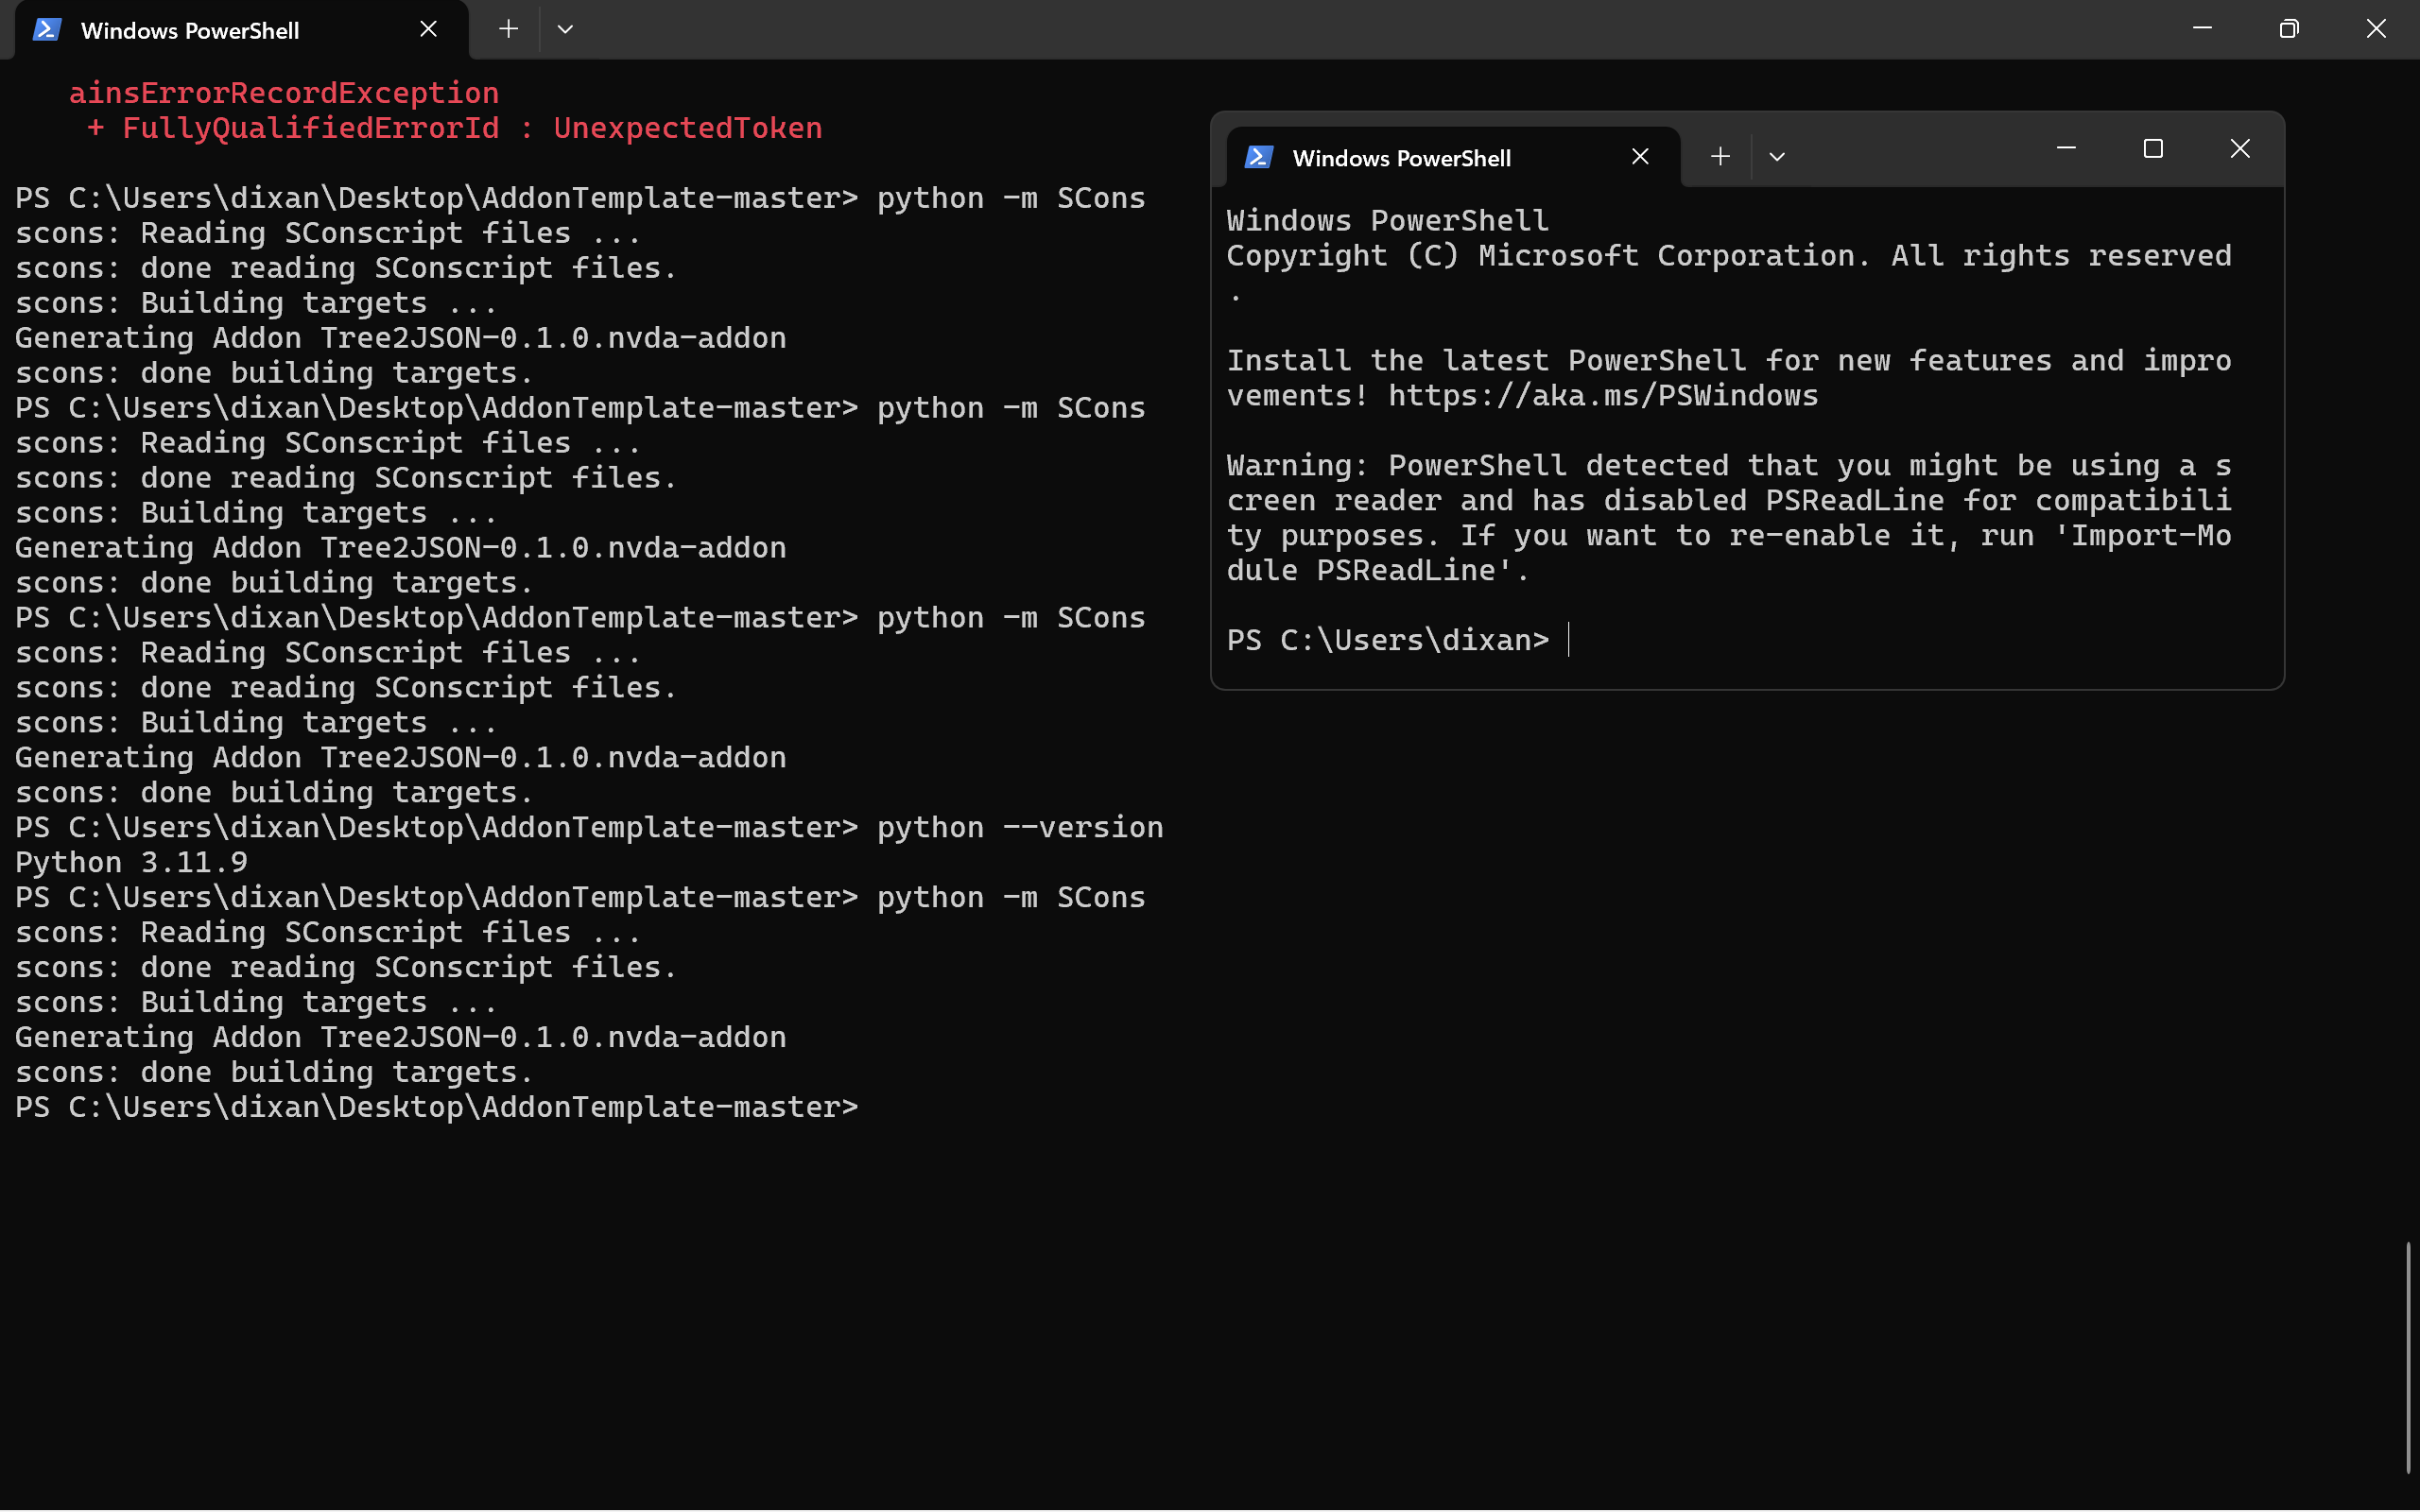
UI elements on screen:
"Desktop - window"
"Untitled document - Google Docs - window"
"System - menu bar - Contains commands to manipulate the window"
"System - menu item"
"title bar - value: Untitled document - Google Docs"
"Minimise - button - Moves the window out of the way"
"Maximise - button - Makes the window full screen"
"Close - button - Closes the window"
"Tom Holland and Gordon Ramsay Bond Over A Spicy Fried Chicken Sandwich - YouTube - window"
"System - menu bar - Contains commands to manipulate the window"
"System - menu item"
"title bar"
"Minimise - button - Moves the window out of the way"
"Maximise - button - Makes the window full screen"
"Close - button - Closes the window"
"Amazon.co.uk: Low Prices in Electronics, Books, Sports Equipment & more - window"
"System - menu bar - Contains commands to manipulate the window"
"System - menu item"
"title bar"
"Minimise - button - Moves the window out of the way"
"Maximise - button - Makes the window full screen"
"Close - button - Closes the window"
"Home - BBC News - window"
"System - menu bar - Contains commands to manipulate the window"
"System - menu item"
"title bar - value: Home - BBC News"
"Minimise - button - Moves the window out of the way"
"Maximise - button - Makes the window full screen"
"Close - button - Closes the window"
"window"
"Taskbar - pane"
"pane"
"Running applications - pane"
"Windows PowerShell - window"
"System - menu bar - Contains commands to manipulate the window"
"System - menu item"
"Minimise - button - Moves the window out of the way"
"Maximise - button - Makes the window full screen"
"Close - button - Closes the window"
"Windows PowerShell - pane"
"window"
"UI element"
"DesktopWindowXamlSource - pane"
"pane"
"tab control"
"list"
"Windows PowerShell - tab"
"graphic"
"Windows PowerShell - text"
"Close Tab - button"
" - text"
"New Tab - split button - Press the button to open a new terminal tab with your default profile. O..."
" - button"
" - text"
"More options - button"
"button"
" - text"
"button"
" - text"
"button"
" - text"
"UI element"
"Windows PowerShell - terminal"
"Vertical - scroll bar - value: 0"
"Vertical Small Decrease - button"
" - text"
"Vertical Large Increase - button"
"Vertical Small Increase - button"
" - text"
"System - menu bar"
"System - menu item"
"Minimise - button"
"Maximise - button"
"Close - button"
"window"
"UI element"
"graphic"
"Windows PowerShell - text"
"Close Tab - button"
" - text"
"New Tab - split button - Press the button to open a new terminal tab with your default profile. O..."
" - button"
" - text"
"More options - button"
" - text"
" - text"
" - text"
"UI element"
"Windows PowerShell - terminal"
"Vertical - scroll bar - value: 188"
"Vertical Small Decrease - button"
" - text"
"Vertical Large Decrease - button"
"Vertical Thumb - thumb control"
"Vertical Small Increase - button"
" - text"
"System - menu bar"
"System - menu item"
"Minimise - button"
"Restore - button"
"Close - button"